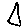
Label: triangle